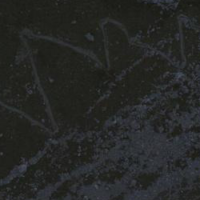
EUNIS habitat code: 26
Species observed at this site:
Gentiana clusii